Question: I've just launched my new site, and in going though it in multiple browsers to see how it performs, I've noticed something weird.
---

---
Can you see the gap after the word 'but'? By my reasoning, the word 'was' on the following line should be next to it, as there is plenty of space for it - but as you can see, it isn't.
Although this screenshot is from Firefox (10), I'm getting the same thing in Chrome (17) and Internet Explorer (9).
Using Firebug to inspect the element, it is showing a '&nbsp;' between the 'was' and 'disappointed' (which would explain why it isn't on the line above) - but upon viewing the source, no such '&nbsp;' exists.
This is leading me to suggest that the browser is inserting them - but I have no idea why.
Anyway, the page in question is <URL>
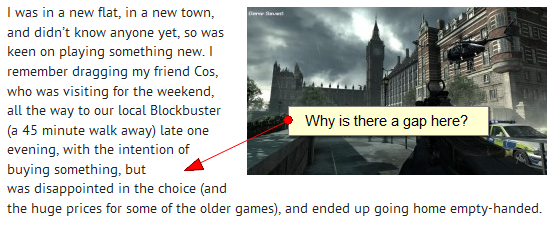
Answer: I used wget to download the page directly to a file and I noticed that the space between was and 'disappointed' and all other spaces that you see as
'''
'''
are encoded with two bytes, C2 A0 hex, while the other spaces are encoded with one byte, 20hex.
Hope this helps.
Off-topic, I would also recommend justifying the text.